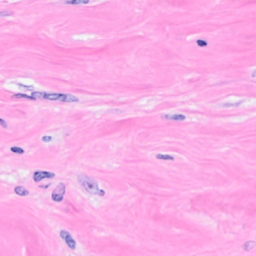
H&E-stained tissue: Breast